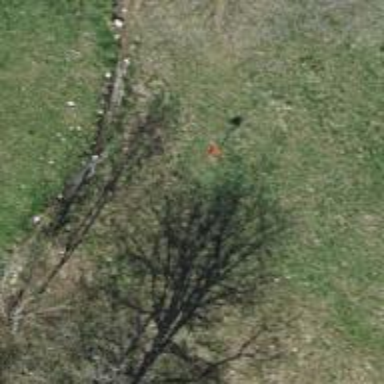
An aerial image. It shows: View of pole with roofed pipeline marker.